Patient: sex M, age 57
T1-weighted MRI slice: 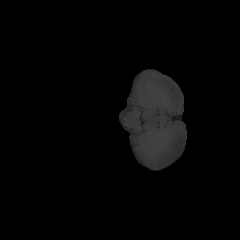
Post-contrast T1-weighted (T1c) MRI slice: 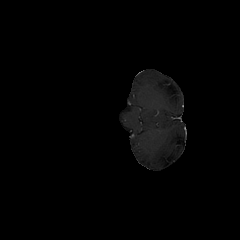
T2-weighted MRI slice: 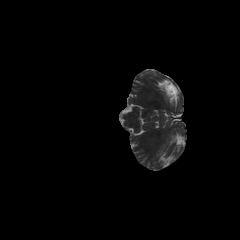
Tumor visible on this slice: no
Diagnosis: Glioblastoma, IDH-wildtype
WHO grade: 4